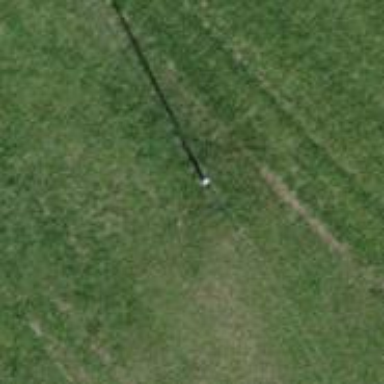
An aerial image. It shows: Power pole.